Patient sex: F
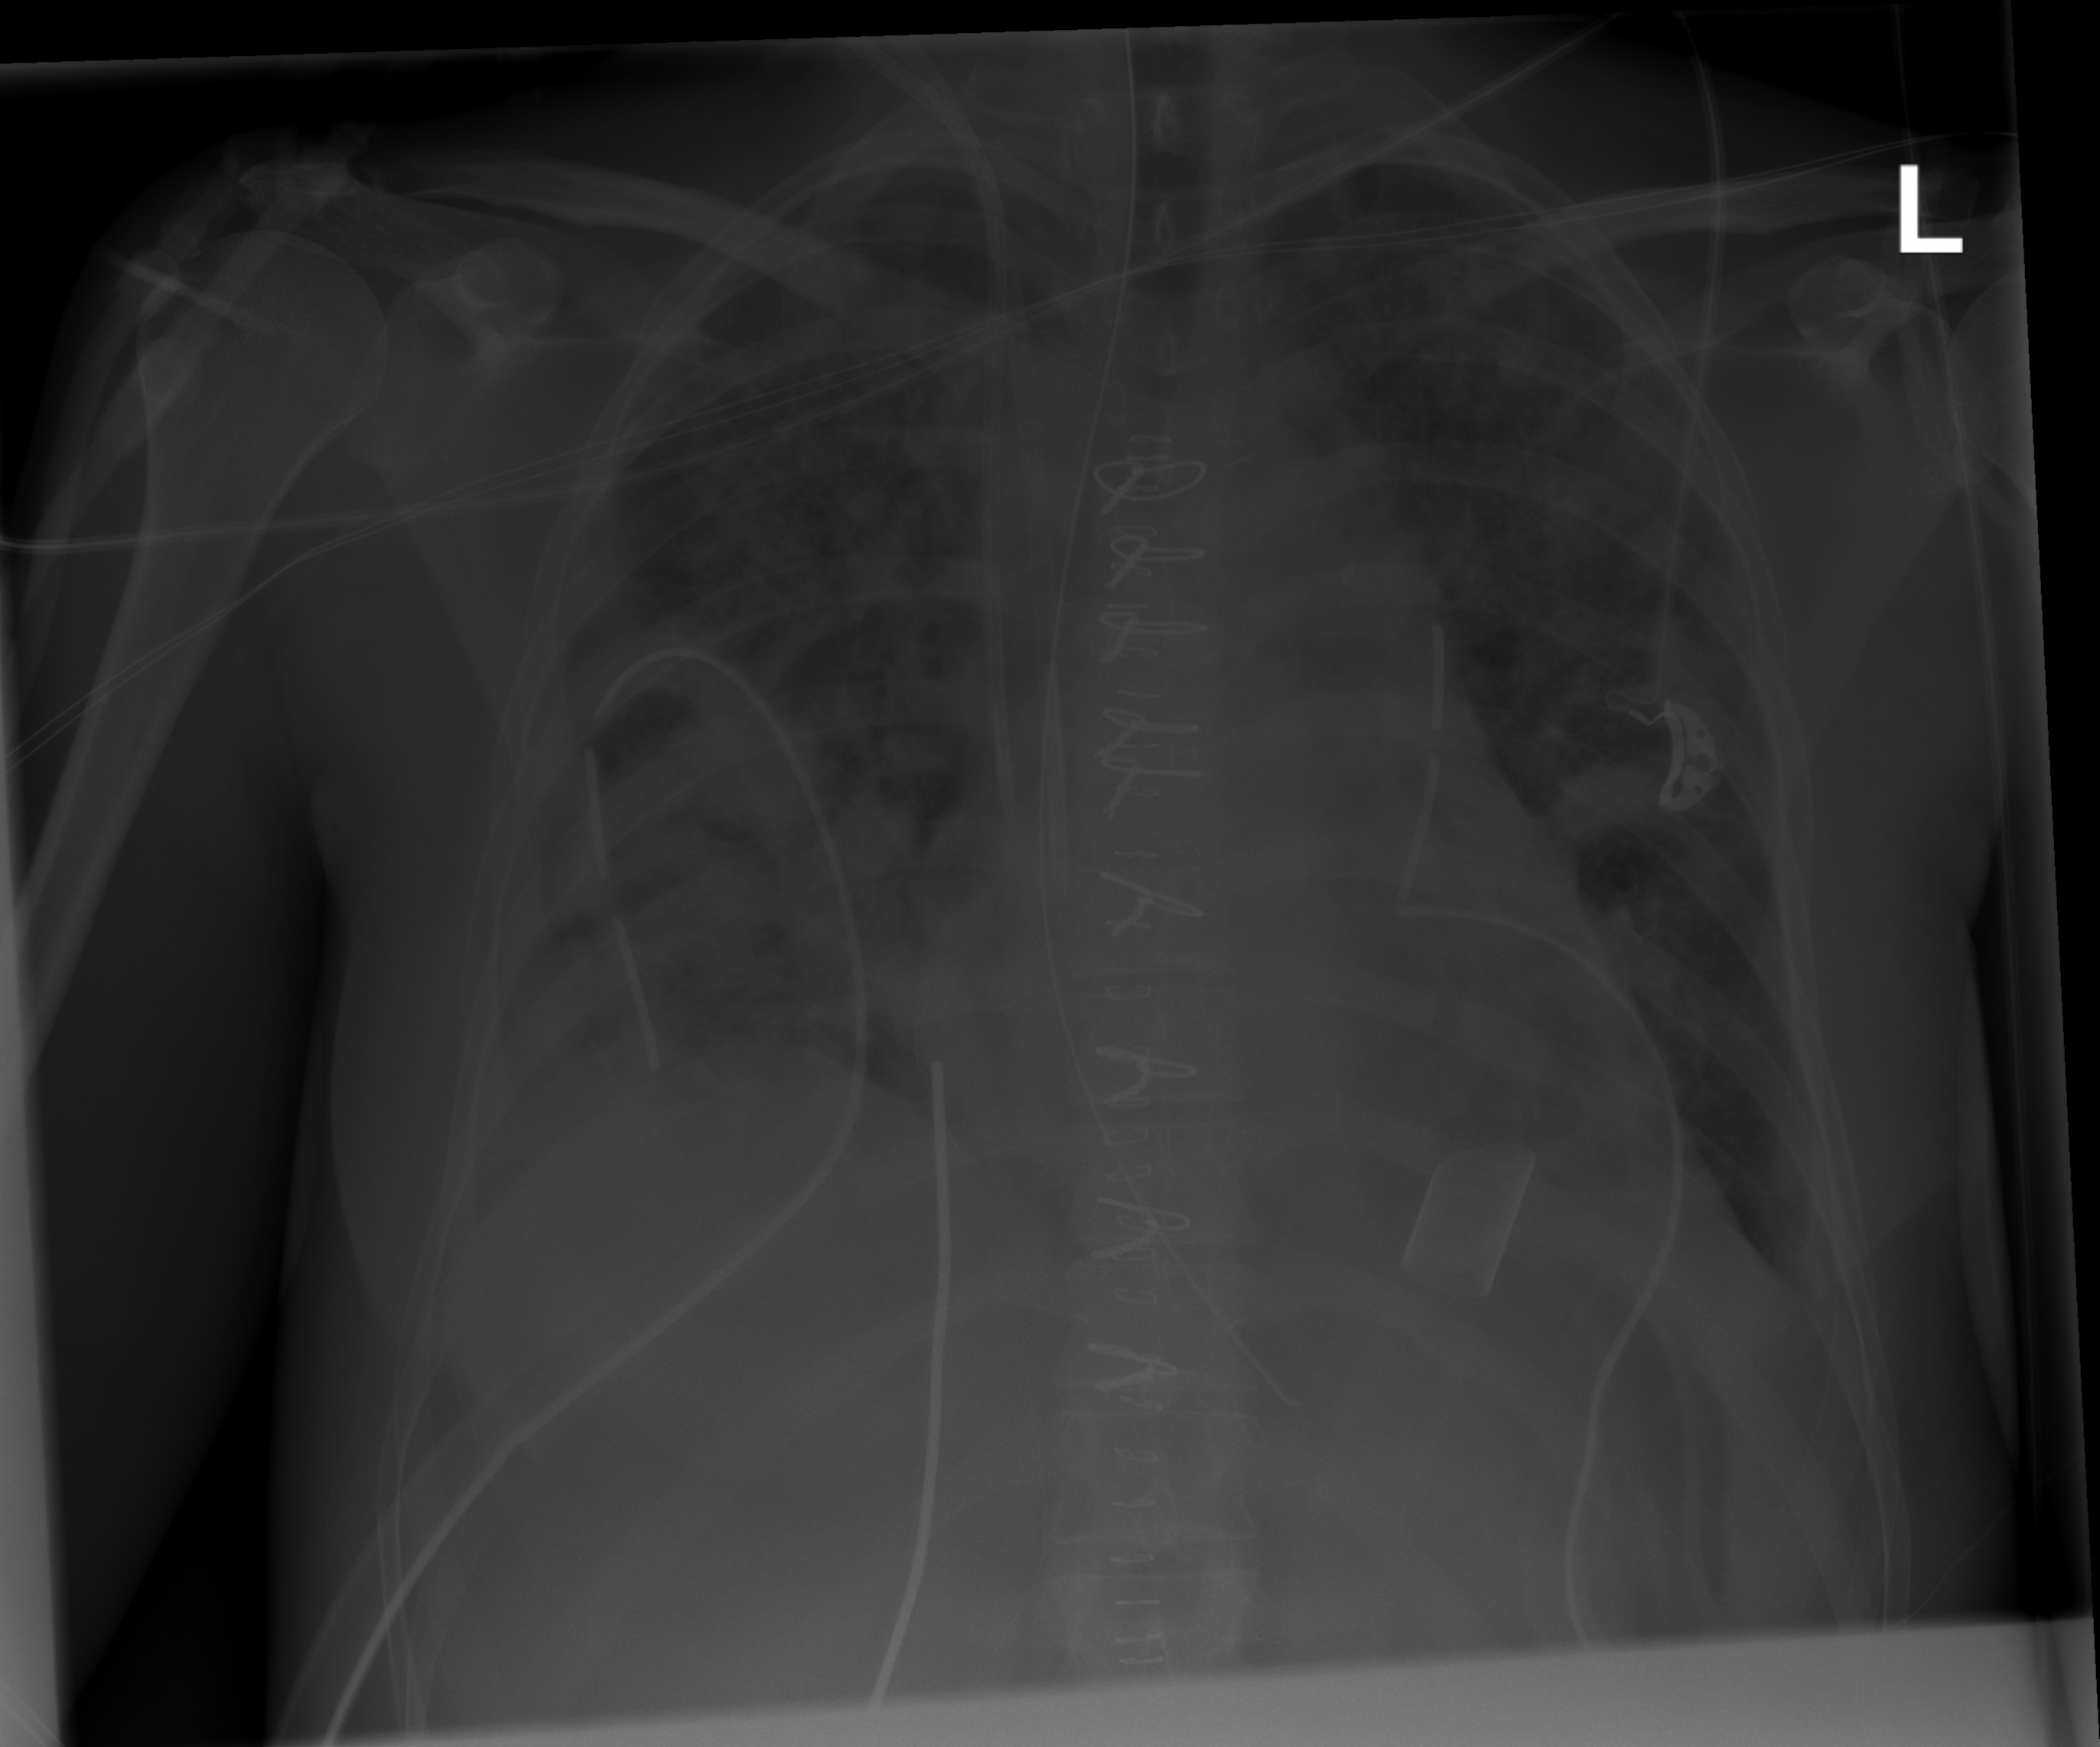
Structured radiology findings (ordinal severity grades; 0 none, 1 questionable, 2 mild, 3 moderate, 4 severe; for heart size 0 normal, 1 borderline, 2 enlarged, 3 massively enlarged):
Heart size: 0
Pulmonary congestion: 0
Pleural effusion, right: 2
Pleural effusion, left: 0
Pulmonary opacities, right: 4
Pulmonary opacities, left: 4
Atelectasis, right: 2
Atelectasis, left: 2